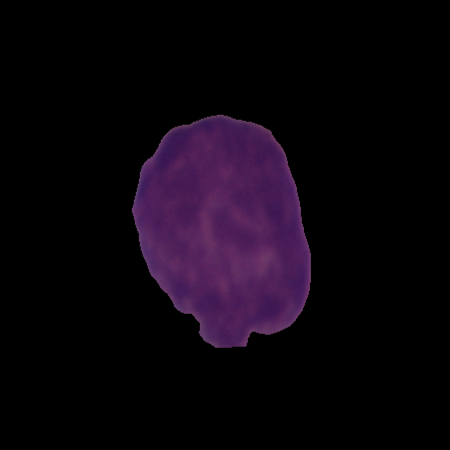
Label: cancer